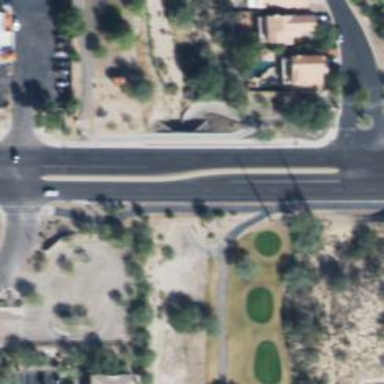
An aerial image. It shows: Service road designated as golf cart path.